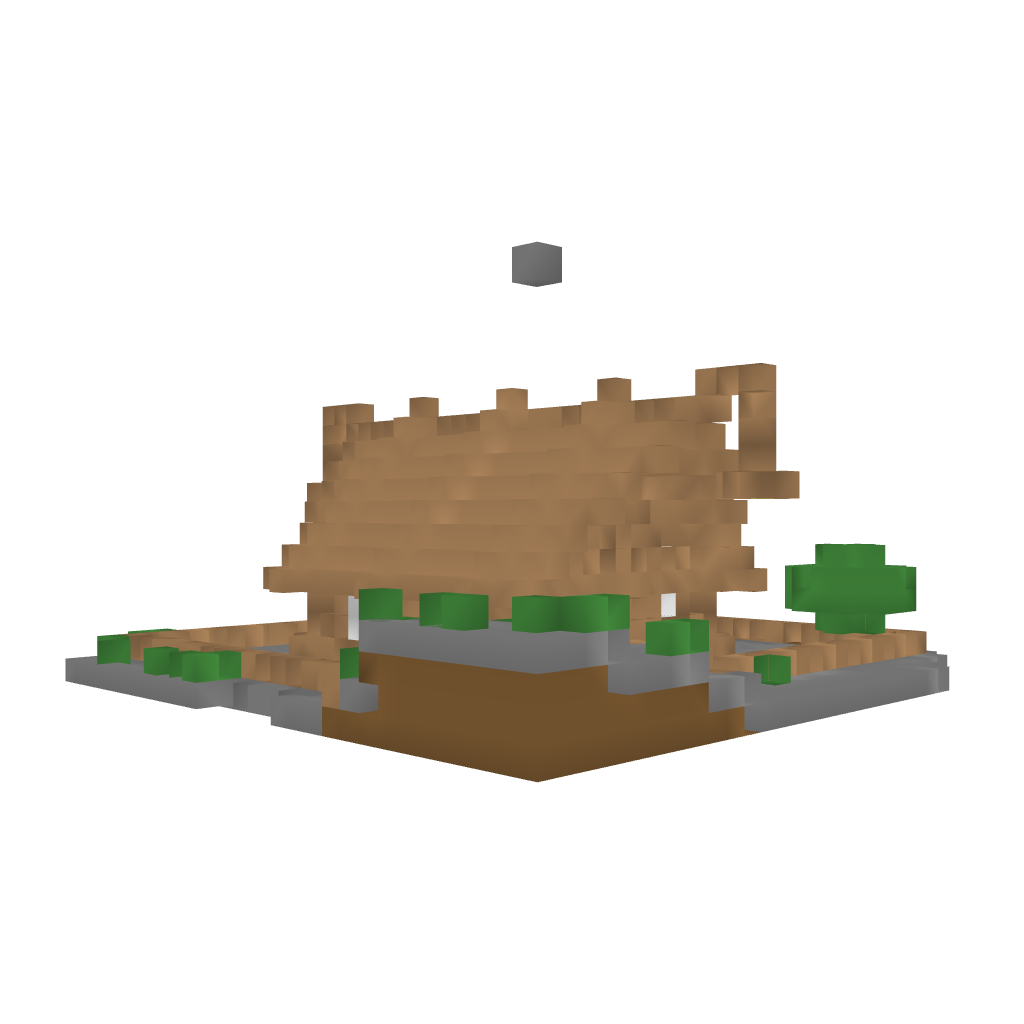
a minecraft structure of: Small Medieval House bad low quality